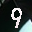
Label: 9